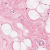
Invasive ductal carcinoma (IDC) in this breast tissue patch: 0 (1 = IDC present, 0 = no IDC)